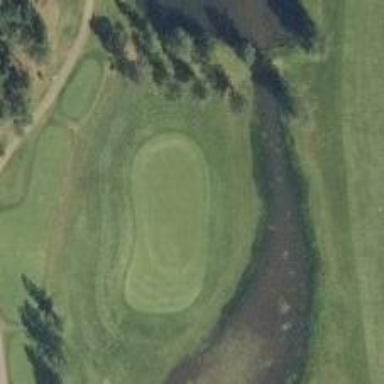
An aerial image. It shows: Golf hole.